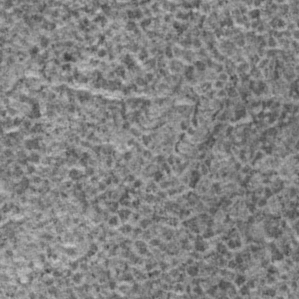
Label: frost